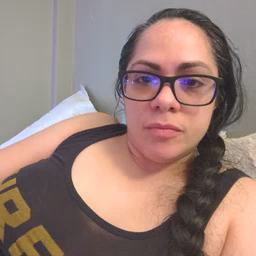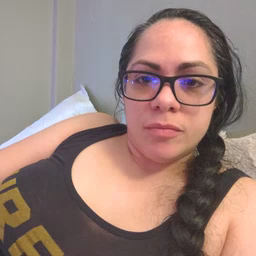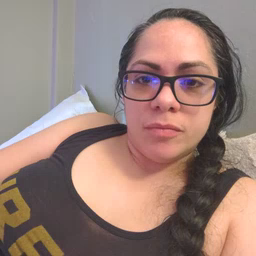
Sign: close